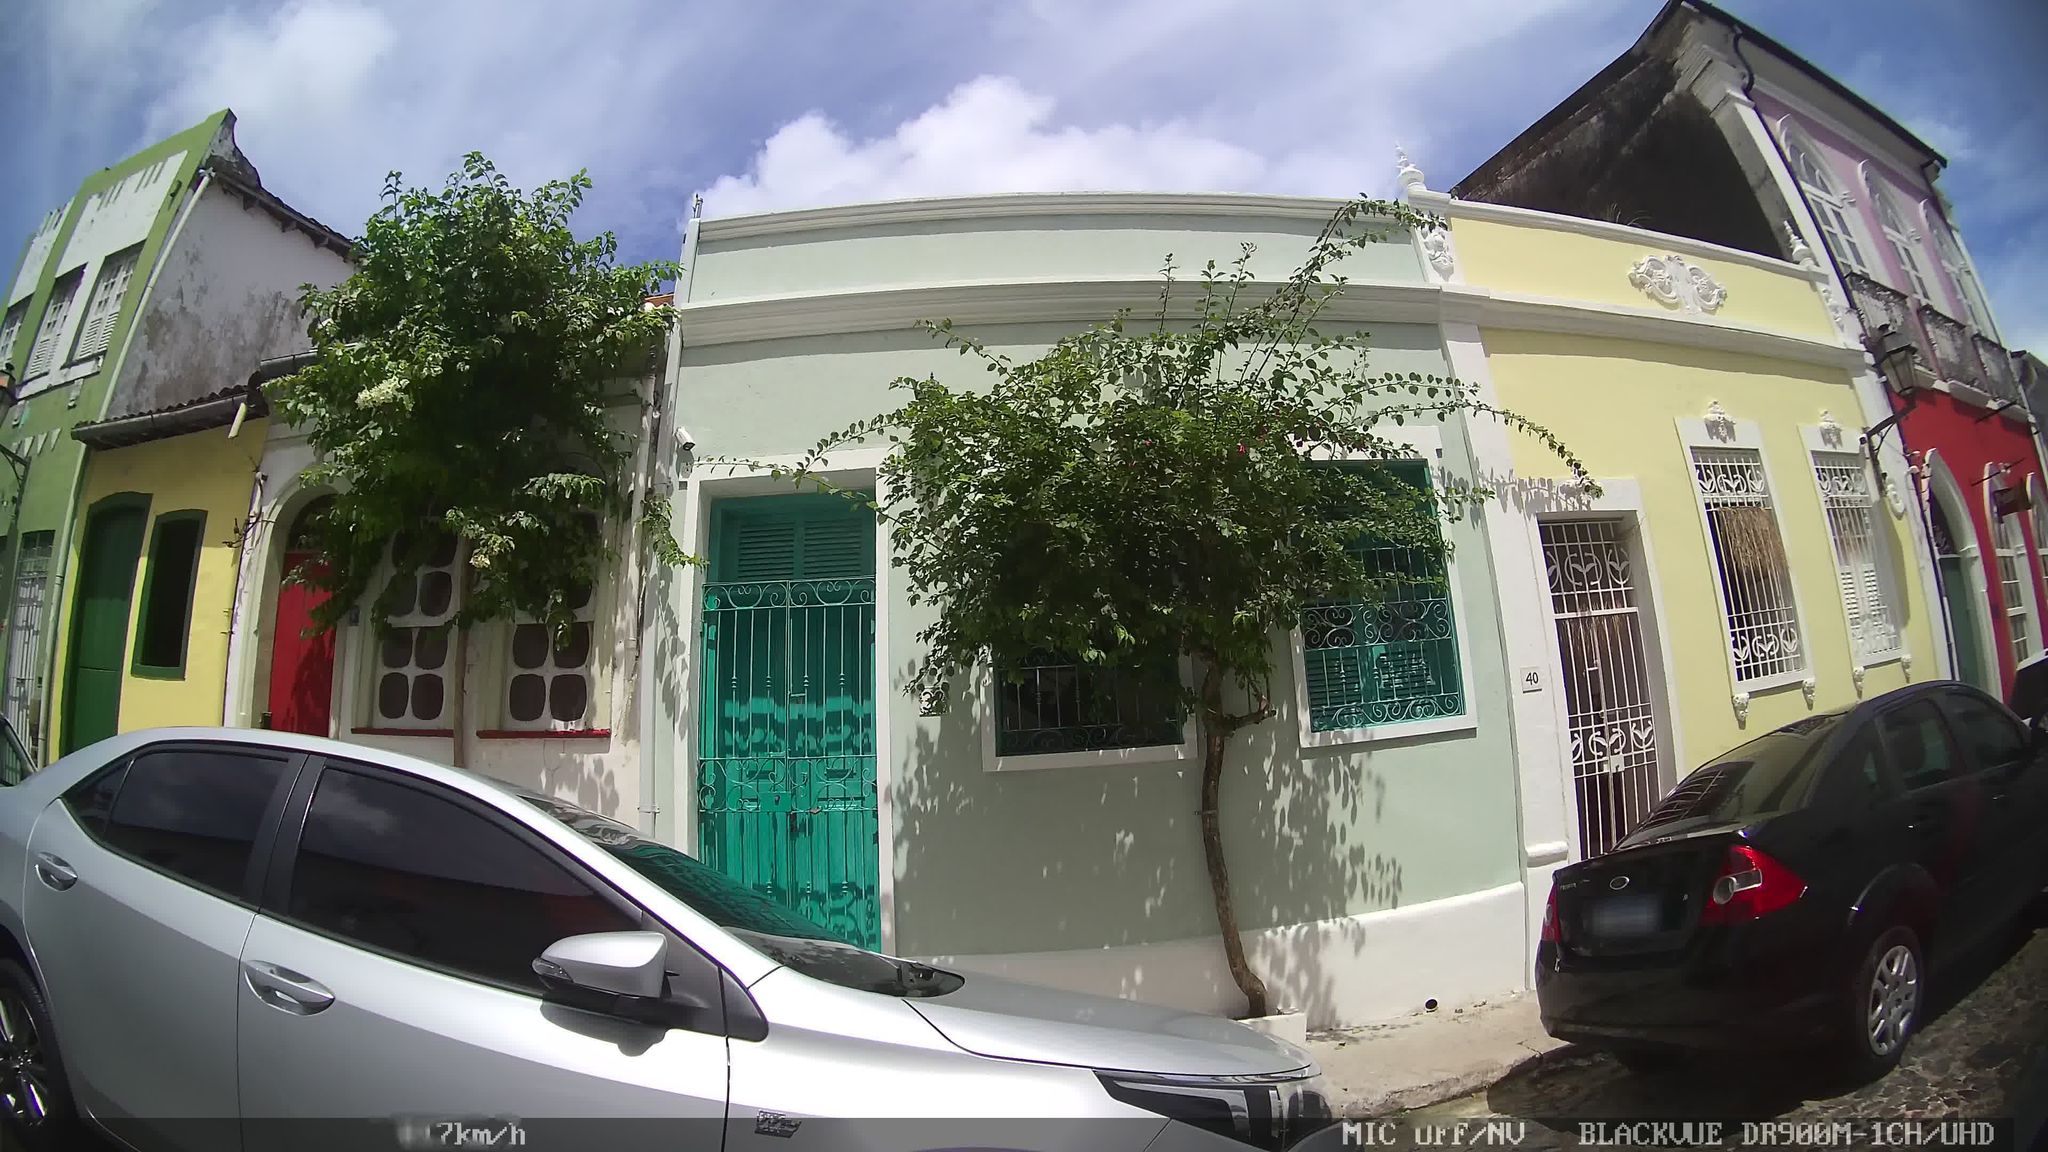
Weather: snowy
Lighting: day
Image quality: good
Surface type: driving surface
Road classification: residential
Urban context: urban centre
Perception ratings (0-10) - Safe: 4.29, Lively: 6.39, Beautiful: 1.27, Boring: 3, Depressing: 6.38, Wealthy: 4.93